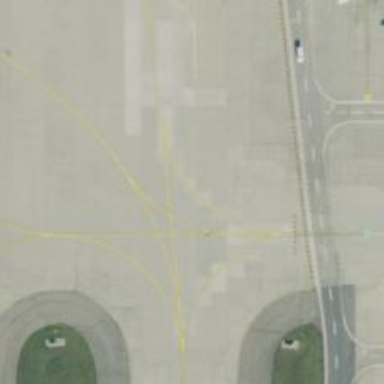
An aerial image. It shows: View of taxiway at the airport.